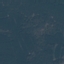
Land use / land cover: Forest